Question: I'm trying to emulate an animation effect in code (almost any language would do as it appears to be math rather than language). Essentially, it is the emulation of a mass-spring system. I've been looking at WPF/Silverlight's 'ElasticEase' and this appears to be pretty close to what I'm looking for, but not quite.
First of all, here's what I'm looking for - an object, travelling a certain number of seconds, hitting a location and immediately slowing down to ocsillate for a certain number of seconds to rest at the same point where damping was applied. So to visualize this, let's say I have a 600w/900h canvas and I have an square that begins to animate from 900px to 150px in a 'TranslateTransform.Y'. It takes 4 seconds to reach 150px height (187.5px per second), at which stage it immediated gets damped and only travels about 35px more for 0.4 seconds (87.5px per second) to 115px height, then rebounds down for 1 second to 163px height (48px and 48px per second) and then rebounds back up to 146px (17px and 17px per second) and so on until the ocillations slow it to its final resting place of 150px. The ocillation period is 16 seconds.
The example I described above is the top left blue rectangle here:

Here's what I will know in advance - the pixel distance and number of seconds it takes to get from point A to point B, the number of seconds for ocillation. Things like mass don't seem to matter.
I've tried 'ElasticEase' and the issue seems to be that I can't get the object to travel with no easing for 4 seconds and then "bounce" for the next 16 seconds. The '.Springiness' is also always way too much, even if I set it to be a really high number like 20.
ILSpy show's its function as:
'''
protected override double EaseInCore(double normalizedTime)
{
double num = Math.Max(0.0, (double)this.Oscillations);
double num2 = Math.Max(0.0, this.Springiness);
double num3;
if (DoubleUtil.IsZero(num2))
{
num3 = normalizedTime;
}
else
{
num3 = (Math.Exp(num2 * normalizedTime) - 1.0) / (Math.Exp(num2) - 1.0);
}
return num3 * Math.Sin((6.2831853071795862 * num + 1.5707963267948966) * normalizedTime);
}
'''
I've included 2 videos and and an Excel file in a zipped folder on <URL>. I guess this question will be more of a work-in-progress as folks ask more clarifying questions.
(DISCLAIMER: I don't know what I'm talking about when it comes to much of this stuff)
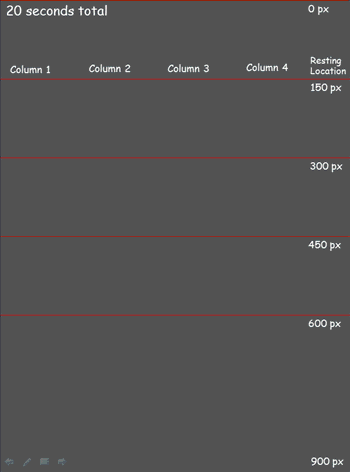
Answer: Skip the physics and just go straight to the equation.
:
"Here's what I will know in advance - the pixel distance [D] and number of seconds [T0] it takes to get from point A to point B, the number of seconds for oscillation [T1]." Also, I'll add as free parameters: the maximum size of oscillation, Amax, the damping time constant, Tc, and a frame rate, Rf, that is, at what times does one want a new position value. I assume you don't want to calculate this forever, so I'll just do 10 seconds, Ttotal, but there are a variety of reasonable stop conditions...
:
Here's the code (in Python). The main thing is the equation, found in 'def Y(t)':
'''
from numpy import pi, arange, sin, exp
Ystart, D = 900., 900.-150. # all time units in seconds, distance in pixels, Rf in frames/second
T0, T1, Tc, Amax, Rf, Ttotal = 5., 2., 2., 90., 30., 10.
A0 = Amax*(D/T0)*(4./(900-150)) # basically a momentum... scales the size of the oscillation with the speed
def Y(t):
if t<T0: # linear part
y = Ystart-(D/T0)*t
else: # decaying oscillations
y = Ystart-D-A0*sin((2*pi/T1)*(t-T0))*exp(-abs(T0-t)/Tc)
return y
y_result = []
for t in arange(0, Ttotal, 1./Rf): # or one could do "for i in range(int(Ttotal*Rf))" to stick with ints
y = Y(t)
y_result.append(y)
'''
The idea is linear motion up to the point, followed by a decaying oscillation. The oscillation is provided by the 'sin' and the decay by multiplying it by the 'exp'. Of course, change the parameters to get any distance, oscillation size, etc, that you want.

:
1. Most people in the comments are suggesting physics approaches. I didn't use these because if one specifies a certain motion, it is a bit over-doing-it to start with the physics, go to the differential equations, and then calculate the motion, and tweak the parameters to get the final thing. Might as well just go right to the final thing. Unless, that is, one has an intuition for the physics that they want to work from.
2. Often in problems like this one wants to keep a continuous speed (first derivative), but you say "immediately slows down", so I didn't do that here.
3. Note that the period and amplitude of the oscillation won't be exactly as specified when the damping is applied, but that's probably more detailed than you care about.
4. If you need to express this as a single equation, you can do so using a "Heaviside function", to turn the contributions on and off.
At the risk of making this too long, I realized I could make a gif in GIMP, so this is what it looks like:

I can post the full code to make the plots if there's interest, but basically I'm just calling Y with different D and T0 values for each timestep. If I were to do this again, I could increase the damping (i.e., decrease Tc), but it's a bit of a hassle so I'm leaving it as is.